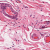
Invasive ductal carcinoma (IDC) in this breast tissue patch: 0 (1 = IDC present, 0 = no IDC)